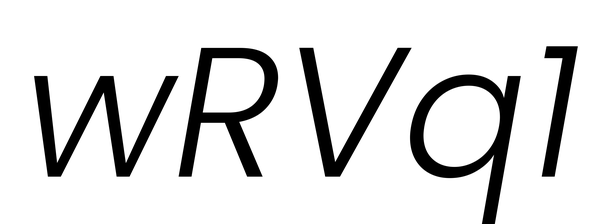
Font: Poppins-LightItalic